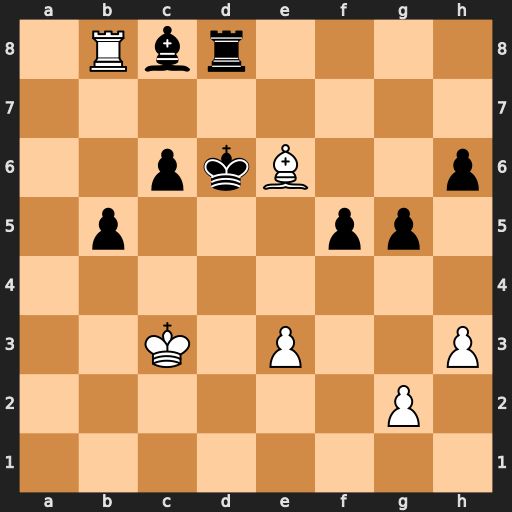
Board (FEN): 1Rbr4/8/2pkB2p/1p3pp1/8/2K1P2P/6P1/8
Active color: w
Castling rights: -
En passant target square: -
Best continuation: Rxc8 Rxc8 Bxc8